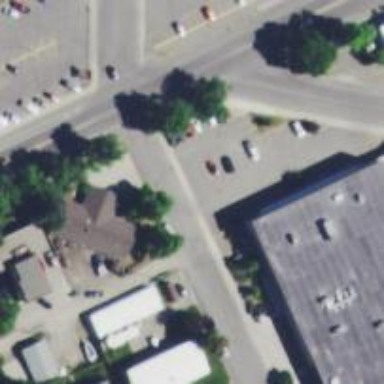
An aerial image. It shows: Alleyway designated as service road.